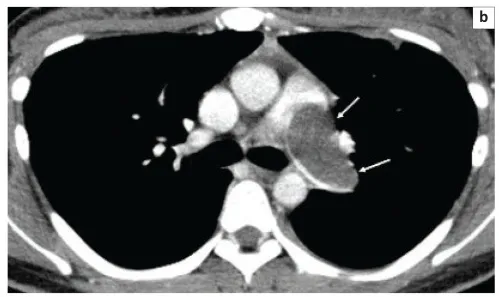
(b) Axial computed tomography pulmonary angiography demonstrated a filling defect extending from a dilated main pulmonary artery into the left pulmonary artery (arrows).
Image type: radiology (ct)